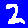
Digit: 2